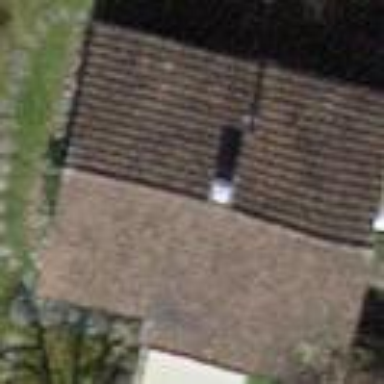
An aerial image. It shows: Detached building.